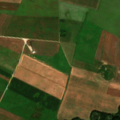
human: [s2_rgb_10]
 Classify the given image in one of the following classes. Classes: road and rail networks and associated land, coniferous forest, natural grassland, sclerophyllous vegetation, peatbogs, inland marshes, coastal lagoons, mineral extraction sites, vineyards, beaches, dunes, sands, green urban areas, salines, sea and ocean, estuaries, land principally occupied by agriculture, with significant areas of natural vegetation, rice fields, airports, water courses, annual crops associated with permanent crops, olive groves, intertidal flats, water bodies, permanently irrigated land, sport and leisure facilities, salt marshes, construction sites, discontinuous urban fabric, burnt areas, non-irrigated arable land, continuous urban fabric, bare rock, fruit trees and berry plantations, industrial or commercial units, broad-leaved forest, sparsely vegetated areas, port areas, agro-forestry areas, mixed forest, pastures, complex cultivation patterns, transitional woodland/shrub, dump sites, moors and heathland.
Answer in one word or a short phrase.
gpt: non-irrigated arable land, broad-leaved forest